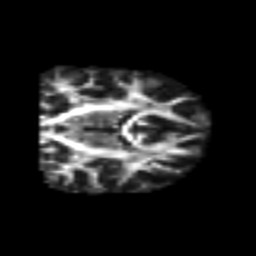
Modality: FA
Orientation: coronal
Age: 25
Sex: male
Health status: healthy